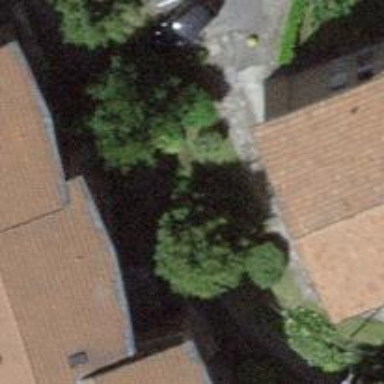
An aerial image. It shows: Paved footway.